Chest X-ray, AP view. Patient: 56 years old, sex M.
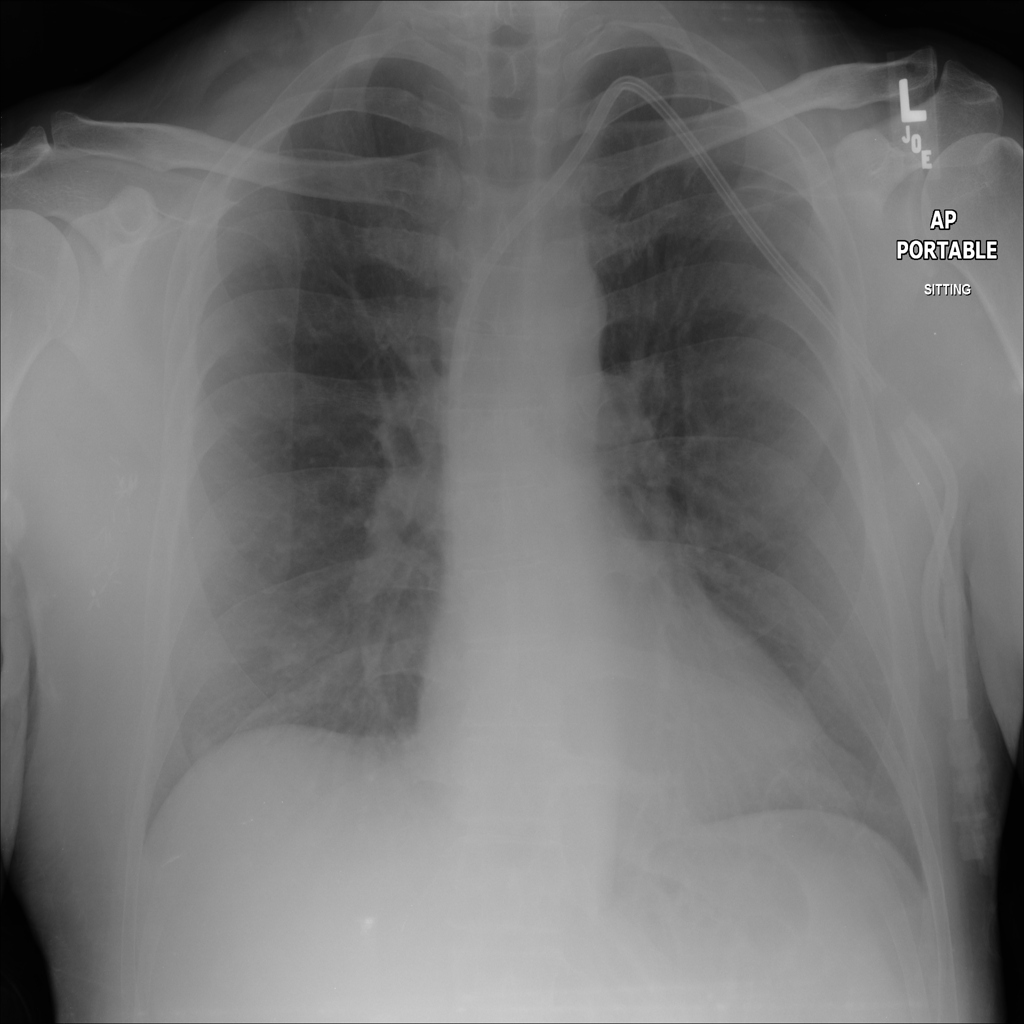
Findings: No Finding